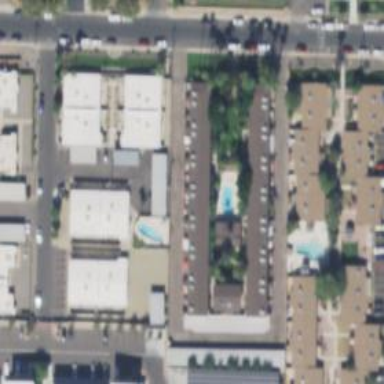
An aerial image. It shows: Swimming pool located in leisure land.